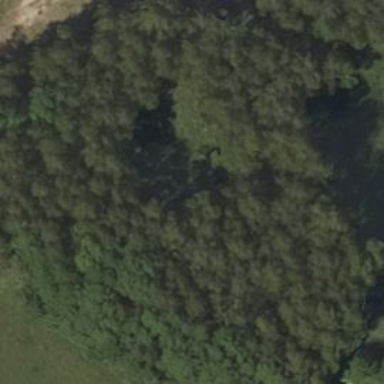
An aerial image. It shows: Forest area.